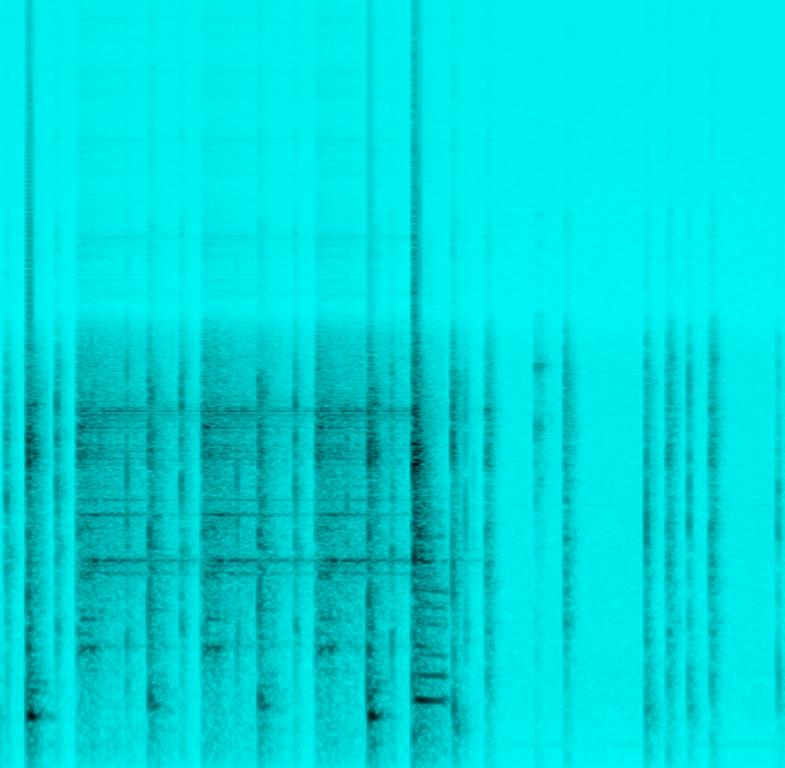
Amateur recording of electronic drum sounds played in free time. The sound is quiet, low fidelity and instrumental.